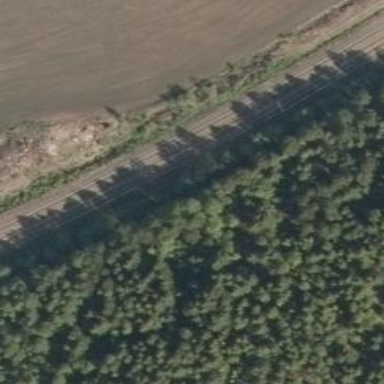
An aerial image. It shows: Railway signal with catenary mast.